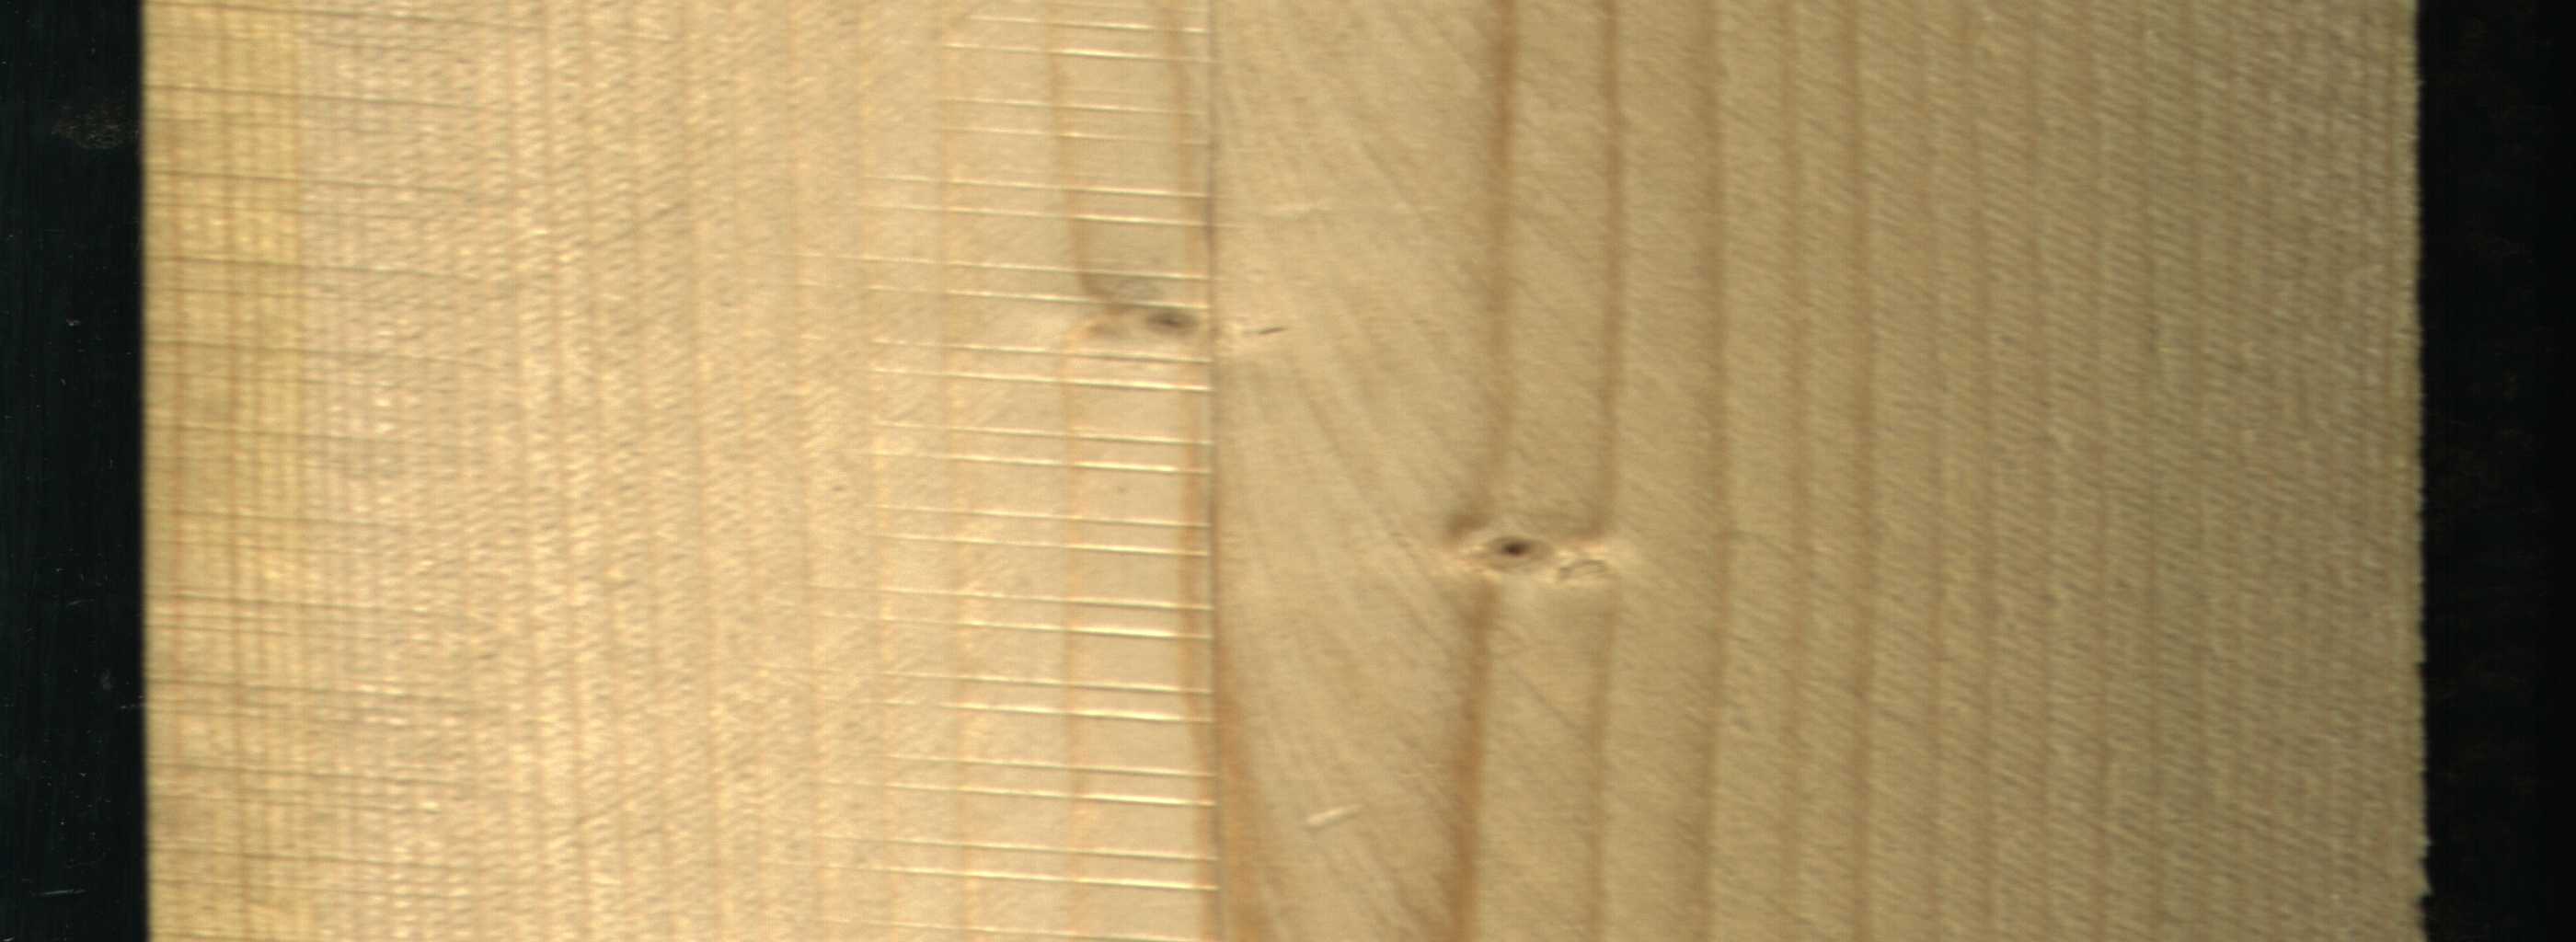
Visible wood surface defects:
Live_Knot
Live_Knot